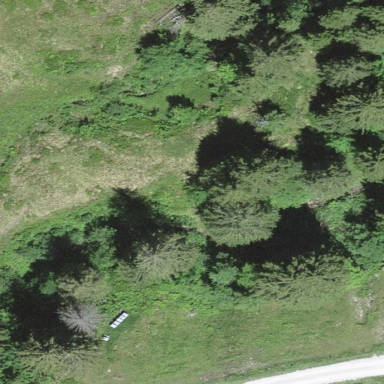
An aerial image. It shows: Forest area.